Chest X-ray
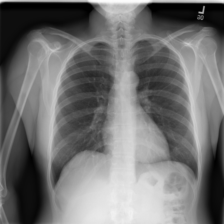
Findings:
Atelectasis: negative
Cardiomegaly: negative
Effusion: negative
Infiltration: negative
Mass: negative
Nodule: negative
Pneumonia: negative
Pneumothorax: negative
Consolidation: negative
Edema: negative
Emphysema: negative
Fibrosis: negative
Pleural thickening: negative
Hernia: negative